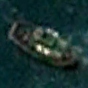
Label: civil